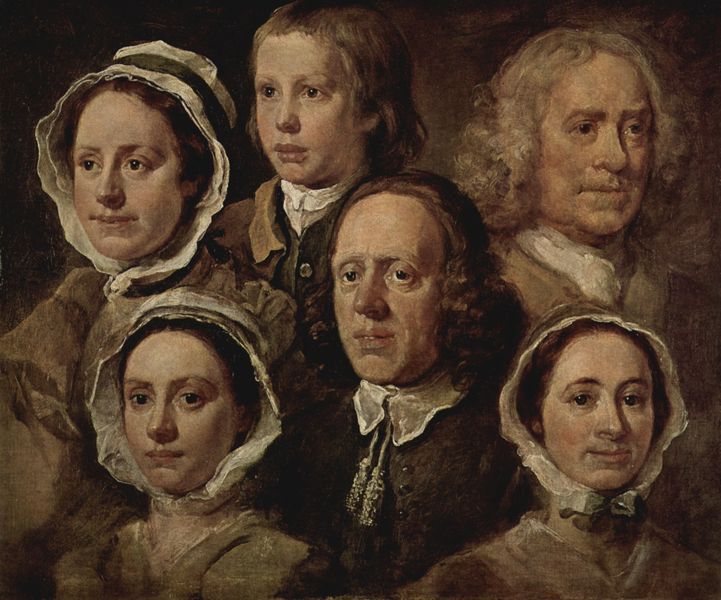
Titel: Die Dienstboten des Malers
Künstler: William Hogarth
Standort: London
Institution: Tate Gallery
Schlagwörter: dunkel, gemälde, gruppe, kopf, mann, rubens, schatten, weiß, frauen, menschen, mädchen, braun, frau, frisur, frisuren, grau, haar, hell, hut, hüte, köpfe, licht, mitte, mund, männer, nase, blick, beige, haube, leute, mode, alt, gesichter, jacke, jung, augen, blicke, kleidung, kragen, rembrandt, bildnis, hals, niederlande, portrait, porträt, öl, ferne, haare, realismus, reich, tücher, drei, familie, familienbildnis, kind, mutter, tochter, vater, knopf, lippe, locken, rechts, kinder, perücke, kopfbedeckung, lächeln, spanien, magd, alter mann, studie, zuschauer, jungen, amerika, ausdruck, figuren, ölgemälde, büste, kordel, junge, knöpfe, hemdkragen, geschwister, alter, knabe, links, porträts, jacken, bürger, hauben, häubchen, ehemann, schwester, bildnisse, gruppenbild, portraits, studien, tracht, firnis, blickrichtung, portät, brauntöne, mittelalter, bürgerlich, ölskizze, menschengruppe, zentrum, generationen, auswanderer, kopfstudie, sechs, mienen, opa, töchter, portraät, sohn, auftragsarbeit, söhne, lebenslauf, mägde, radial, großvater, graue haare, vate, sippe, phasen, hogarth, verwandt, pporträt, opftücher, bildhintergrund, alismus, 1750, 19 jahrhundert, 3 frauen, oberstudienrat, 6 köpfe